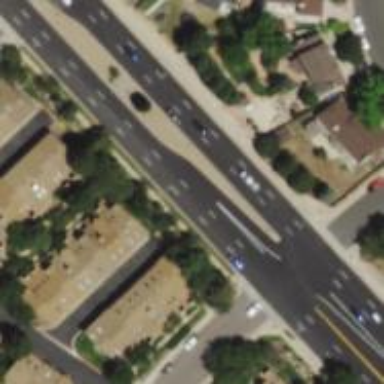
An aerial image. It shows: Secondary road with asphalt surface.